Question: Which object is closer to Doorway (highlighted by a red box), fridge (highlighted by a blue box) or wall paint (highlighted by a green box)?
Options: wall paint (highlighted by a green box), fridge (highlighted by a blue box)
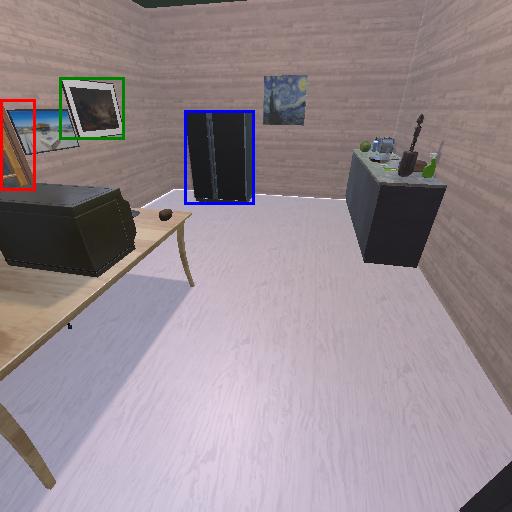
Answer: wall paint (highlighted by a green box)